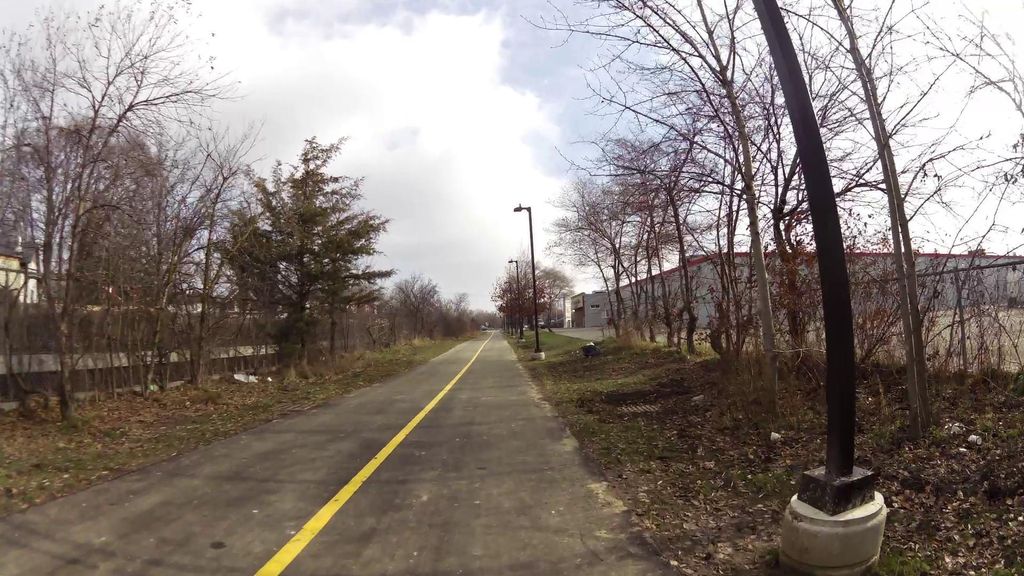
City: kitchener-waterloo